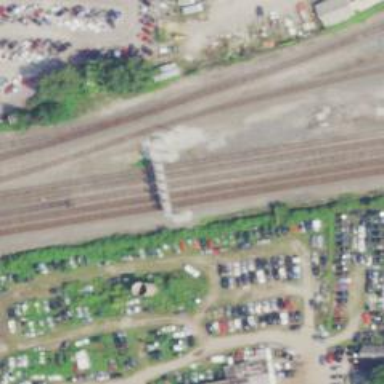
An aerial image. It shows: Railway track.